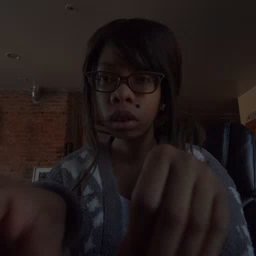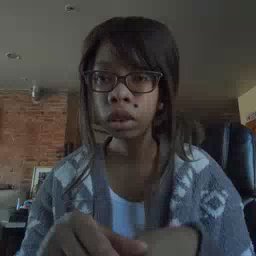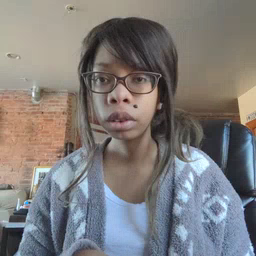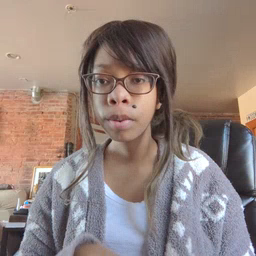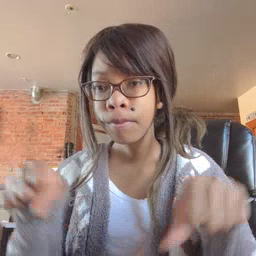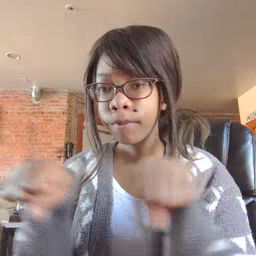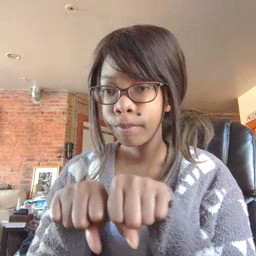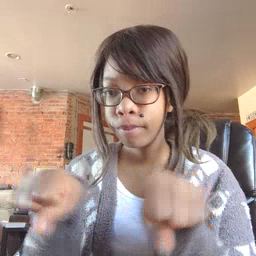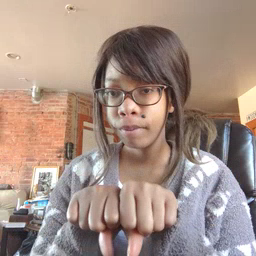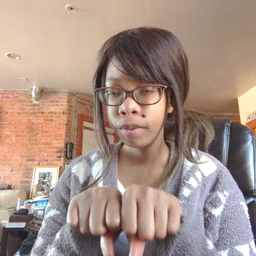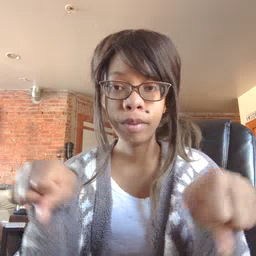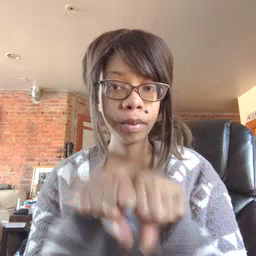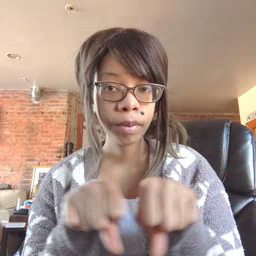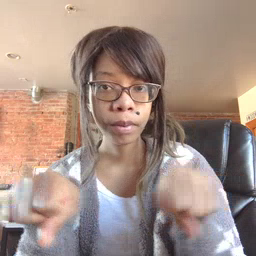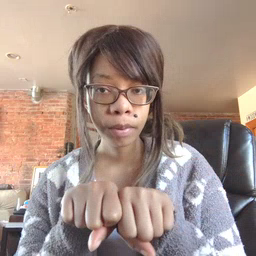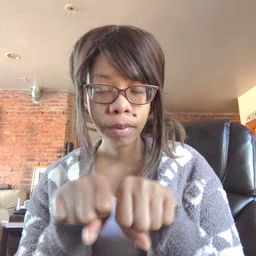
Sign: shoe